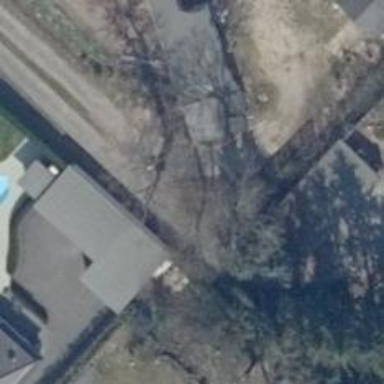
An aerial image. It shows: Single tag "natural: tree."